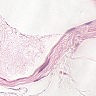
Metastatic tissue present: no